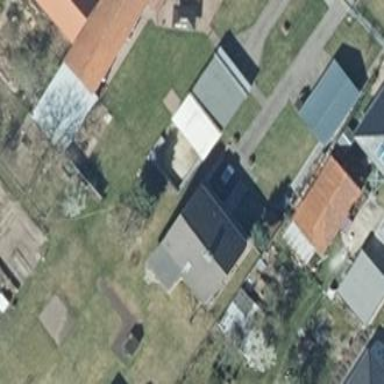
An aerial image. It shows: Flat-roofed grey house.